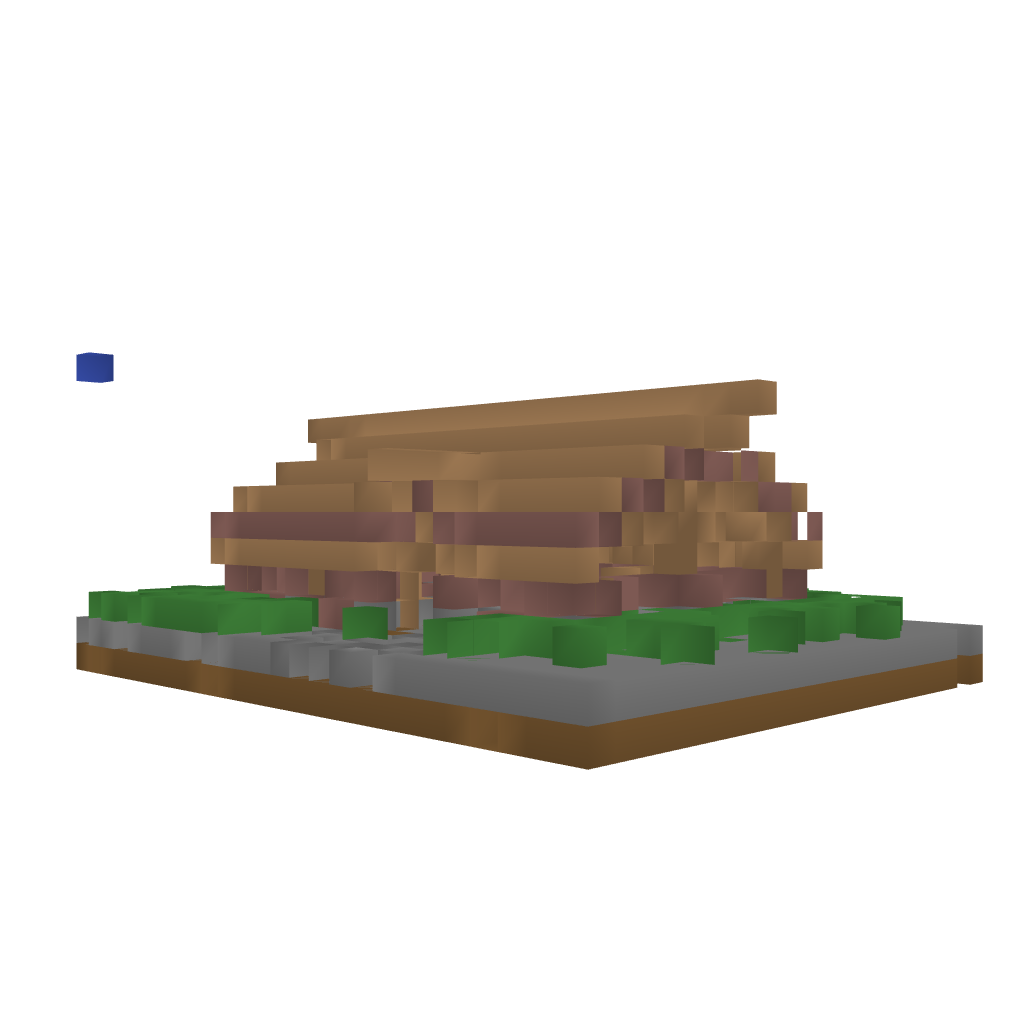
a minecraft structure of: Small Medieval Barn bad low quality